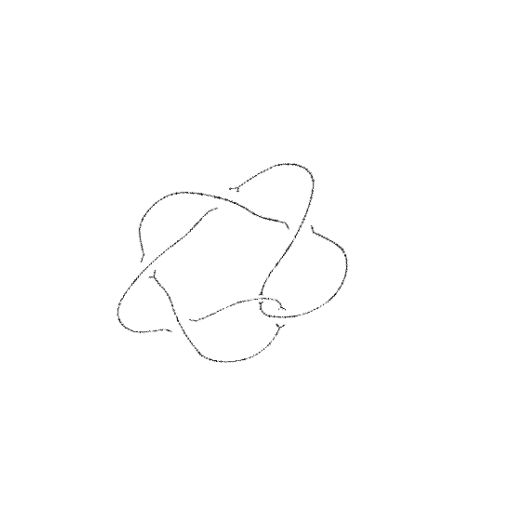
Crossing number: 6